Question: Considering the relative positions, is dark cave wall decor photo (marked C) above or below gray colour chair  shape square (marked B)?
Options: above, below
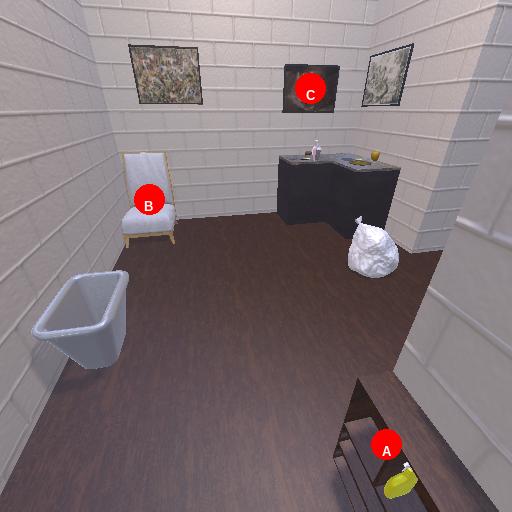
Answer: above